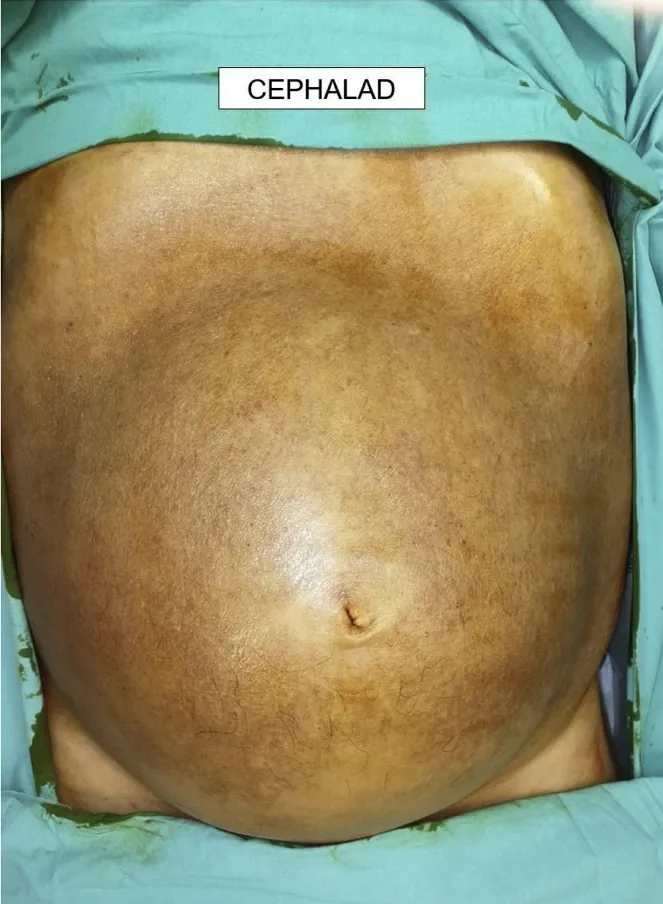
Anterior view of the patient's abdomen showing distension from the intra-abdominal cyst.
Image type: medical_photograph (other_medical_photograph)